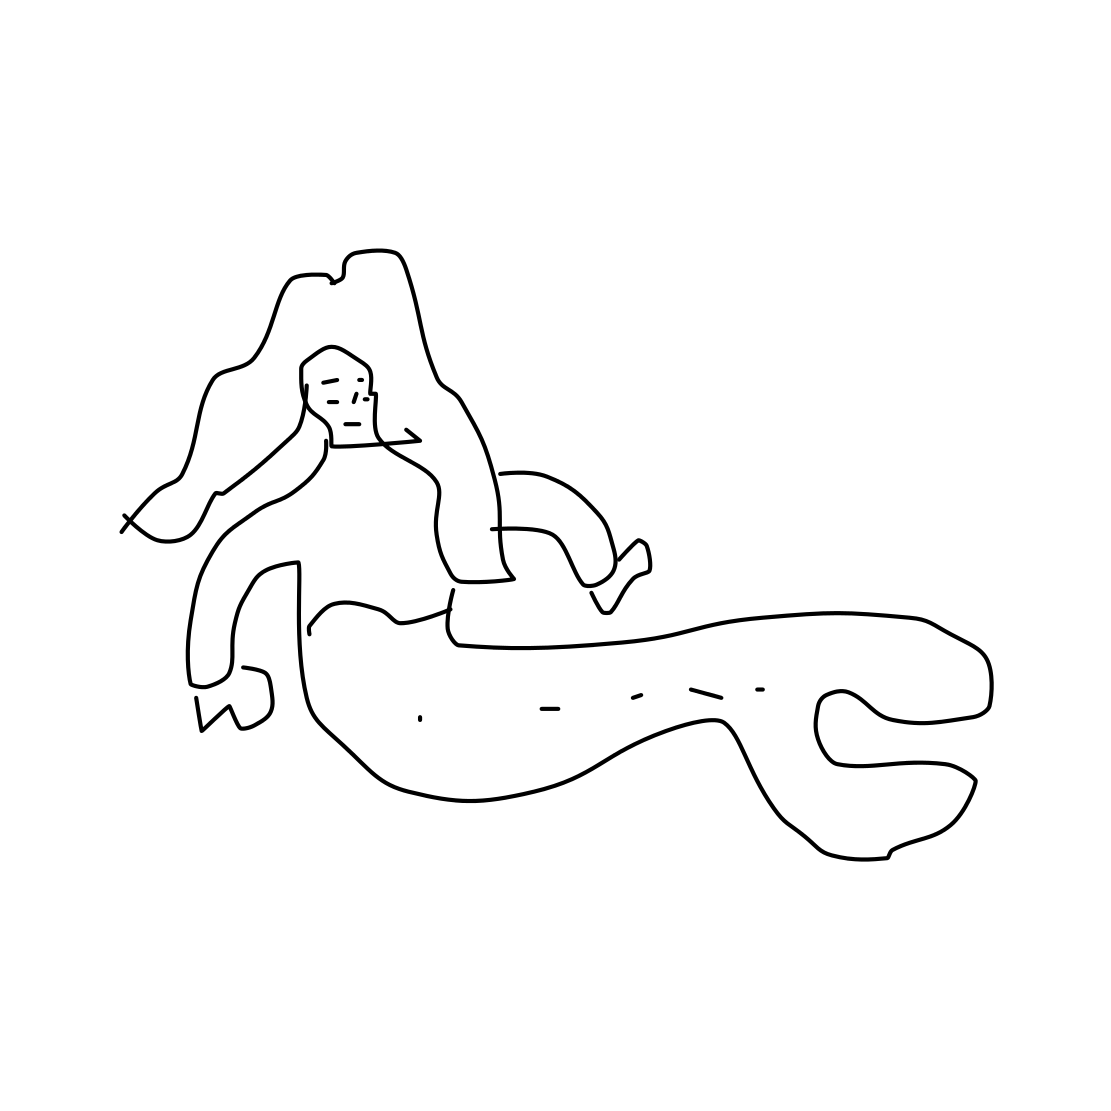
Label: mermaid